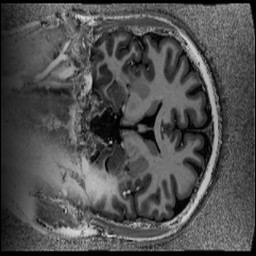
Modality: UNIT1
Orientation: coronal
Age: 31
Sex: male
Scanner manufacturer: siemens
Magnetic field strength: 6.98 T
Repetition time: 6 s
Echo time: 0.00283 s